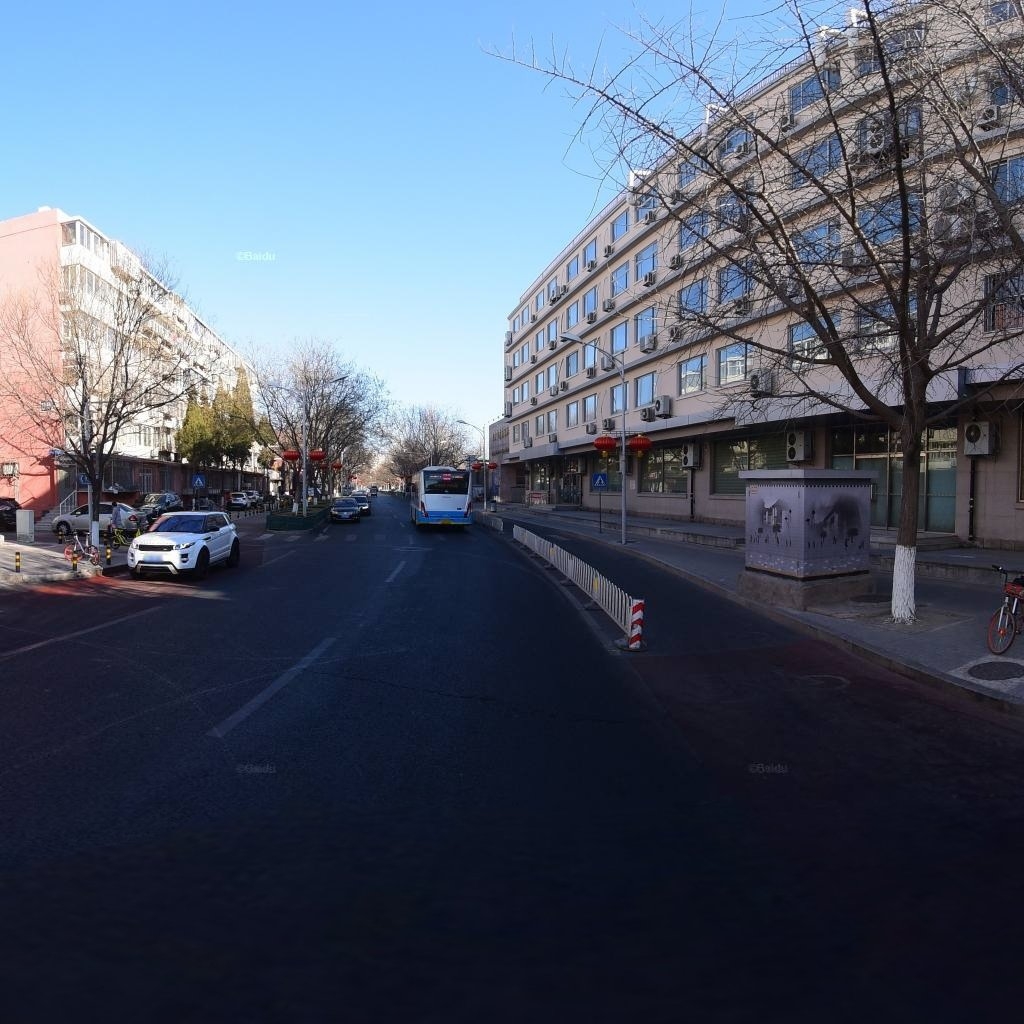
Region: Dongcheng
Road damage annotations: transverse crack, manhole cover